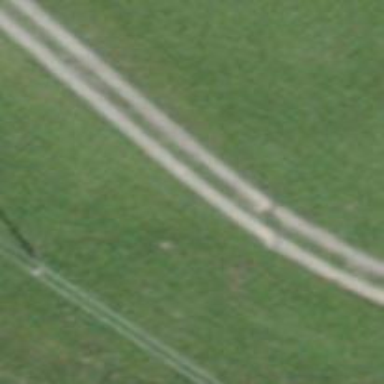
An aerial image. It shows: Gravel track with grade2 tracktype.